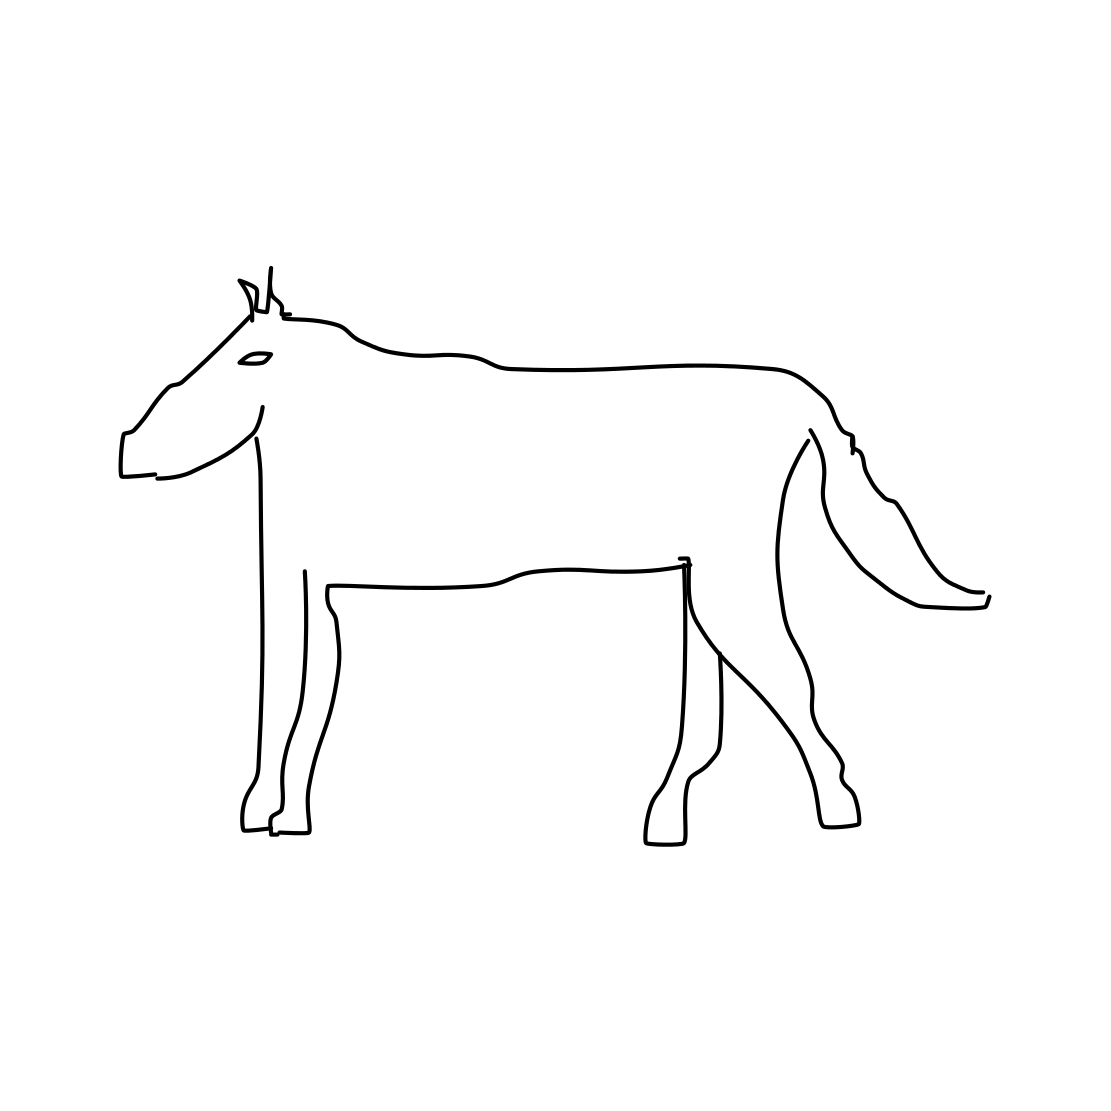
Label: horse